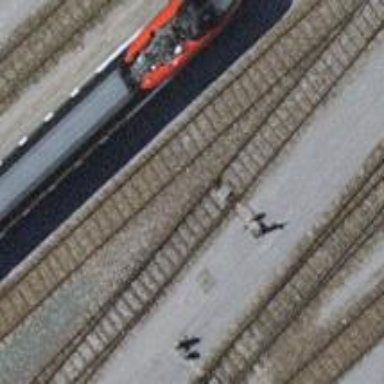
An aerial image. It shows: Railway switch.